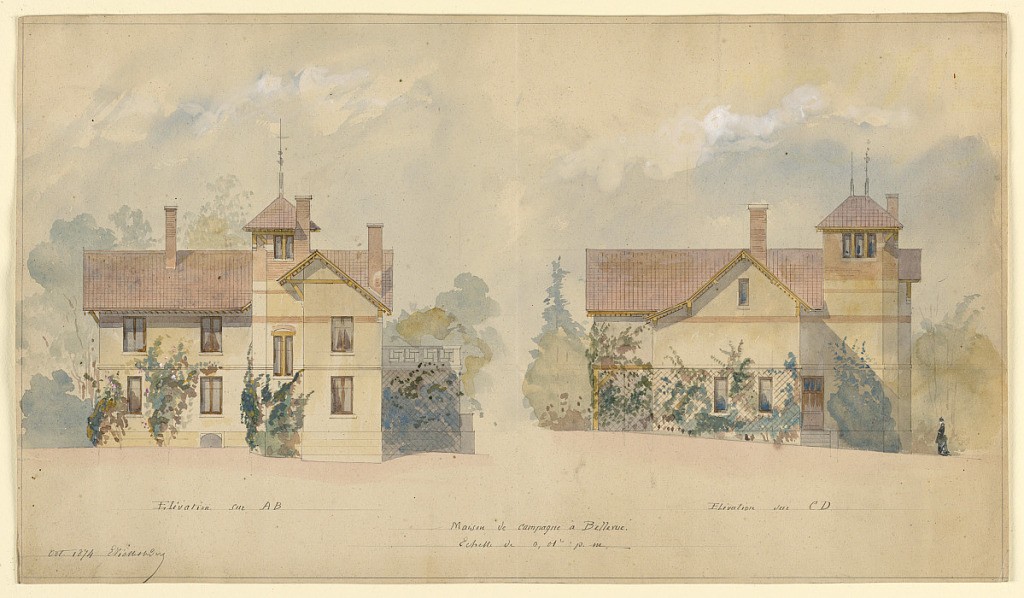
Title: Architectural project for the house of P.J. Hetzel
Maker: Eugène Emmanuel Viollet-le-Duc, French, 1814 – 1879
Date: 1874
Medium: Watercolor, graphite, pen and black ink
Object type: Drawing
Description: P.J. Hetzel's house in France